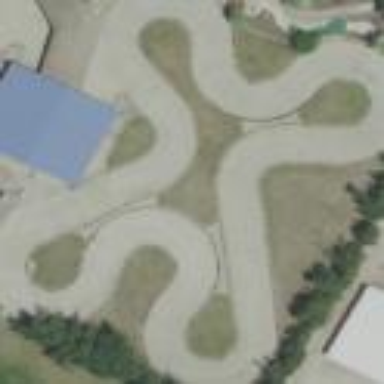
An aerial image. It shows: Karting raceway.